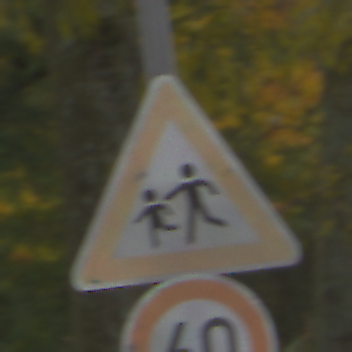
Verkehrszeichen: KinderRechts
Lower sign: Geschwindigkeit60
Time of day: Midday
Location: Outdoor (Nature)
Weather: Overcast
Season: Autumn
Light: Natural